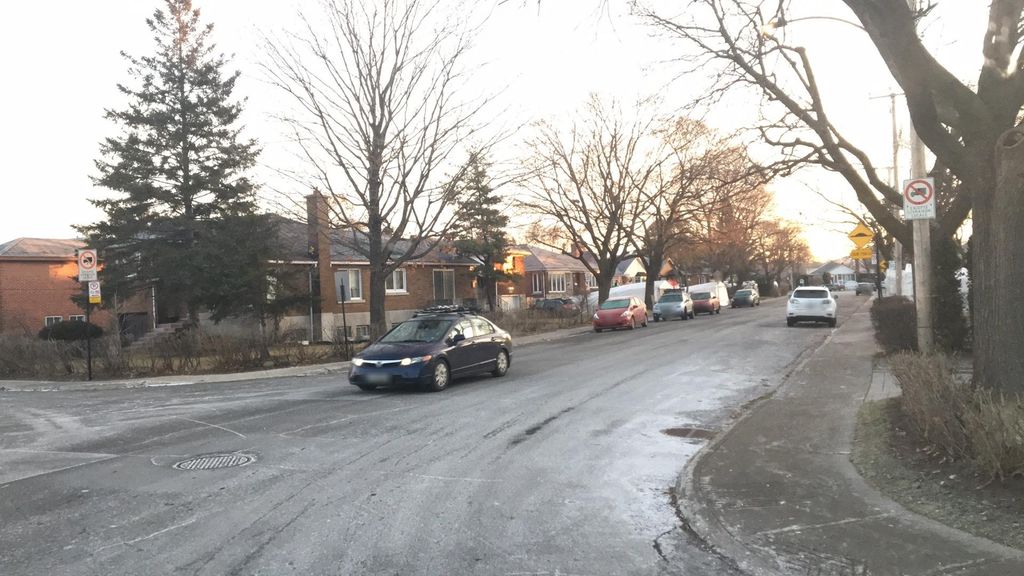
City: montreal